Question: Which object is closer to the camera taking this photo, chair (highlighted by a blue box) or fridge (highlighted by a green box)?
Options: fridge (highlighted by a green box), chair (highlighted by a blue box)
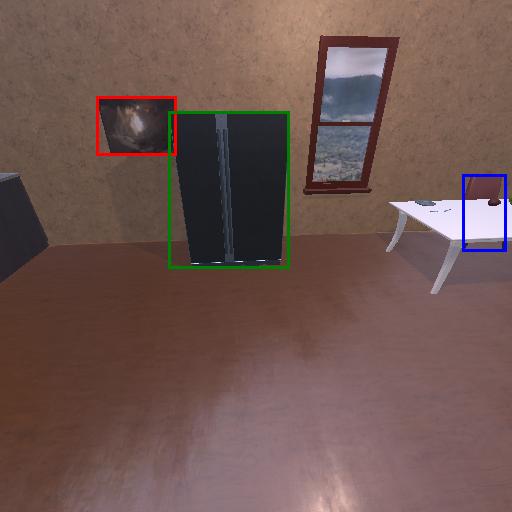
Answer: fridge (highlighted by a green box)